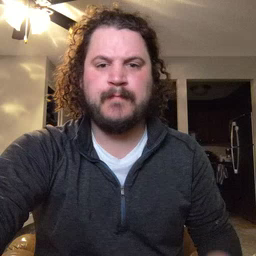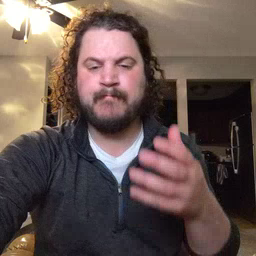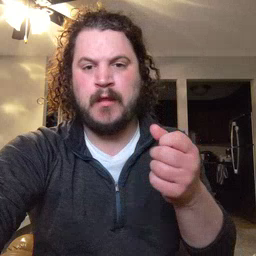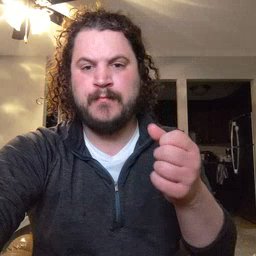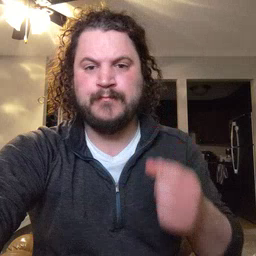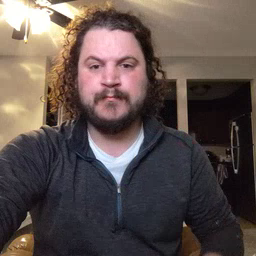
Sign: milk